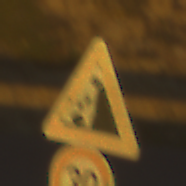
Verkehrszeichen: SteinschlagRechts
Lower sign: Geschwindigkeit30
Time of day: SunriseSunset
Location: Outdoor (RoadRail)
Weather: PartlyCloudy
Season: NotSpecified
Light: Natural